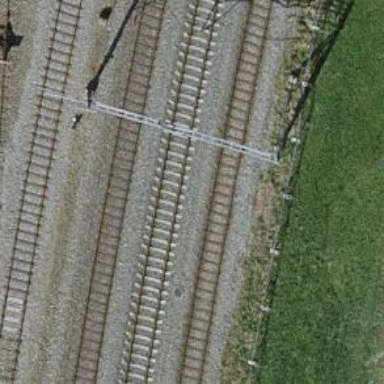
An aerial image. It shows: Single railway track with electrification through contact line.